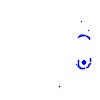
Particle: pion